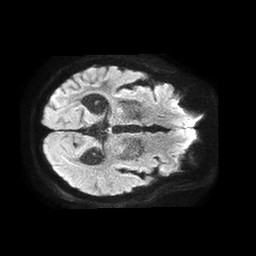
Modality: TRACE
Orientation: axial
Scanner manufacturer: philips
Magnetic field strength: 1.5 T
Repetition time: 4.6 s
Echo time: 0.08528 s